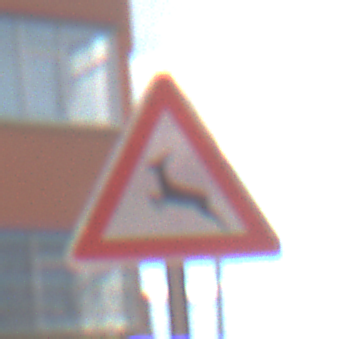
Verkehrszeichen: WildwechselRechts
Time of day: MorningAfternoon
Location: Outdoor (Suburban)
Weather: PartlyCloudy
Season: NotSpecified
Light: Natural